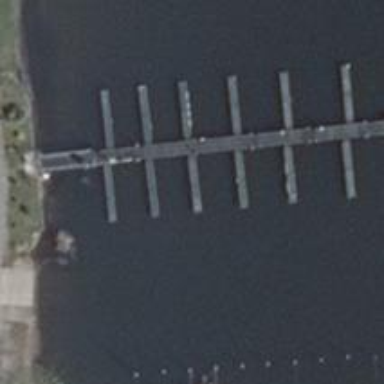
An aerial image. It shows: Man-made pier.